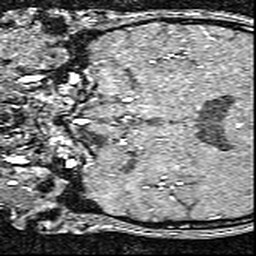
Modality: angio
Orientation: coronal
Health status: ill
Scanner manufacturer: siemens
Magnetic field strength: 3 T
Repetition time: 0.023 s
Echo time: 0.00418 s